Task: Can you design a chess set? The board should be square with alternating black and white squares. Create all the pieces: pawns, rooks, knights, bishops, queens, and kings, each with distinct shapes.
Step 3508:
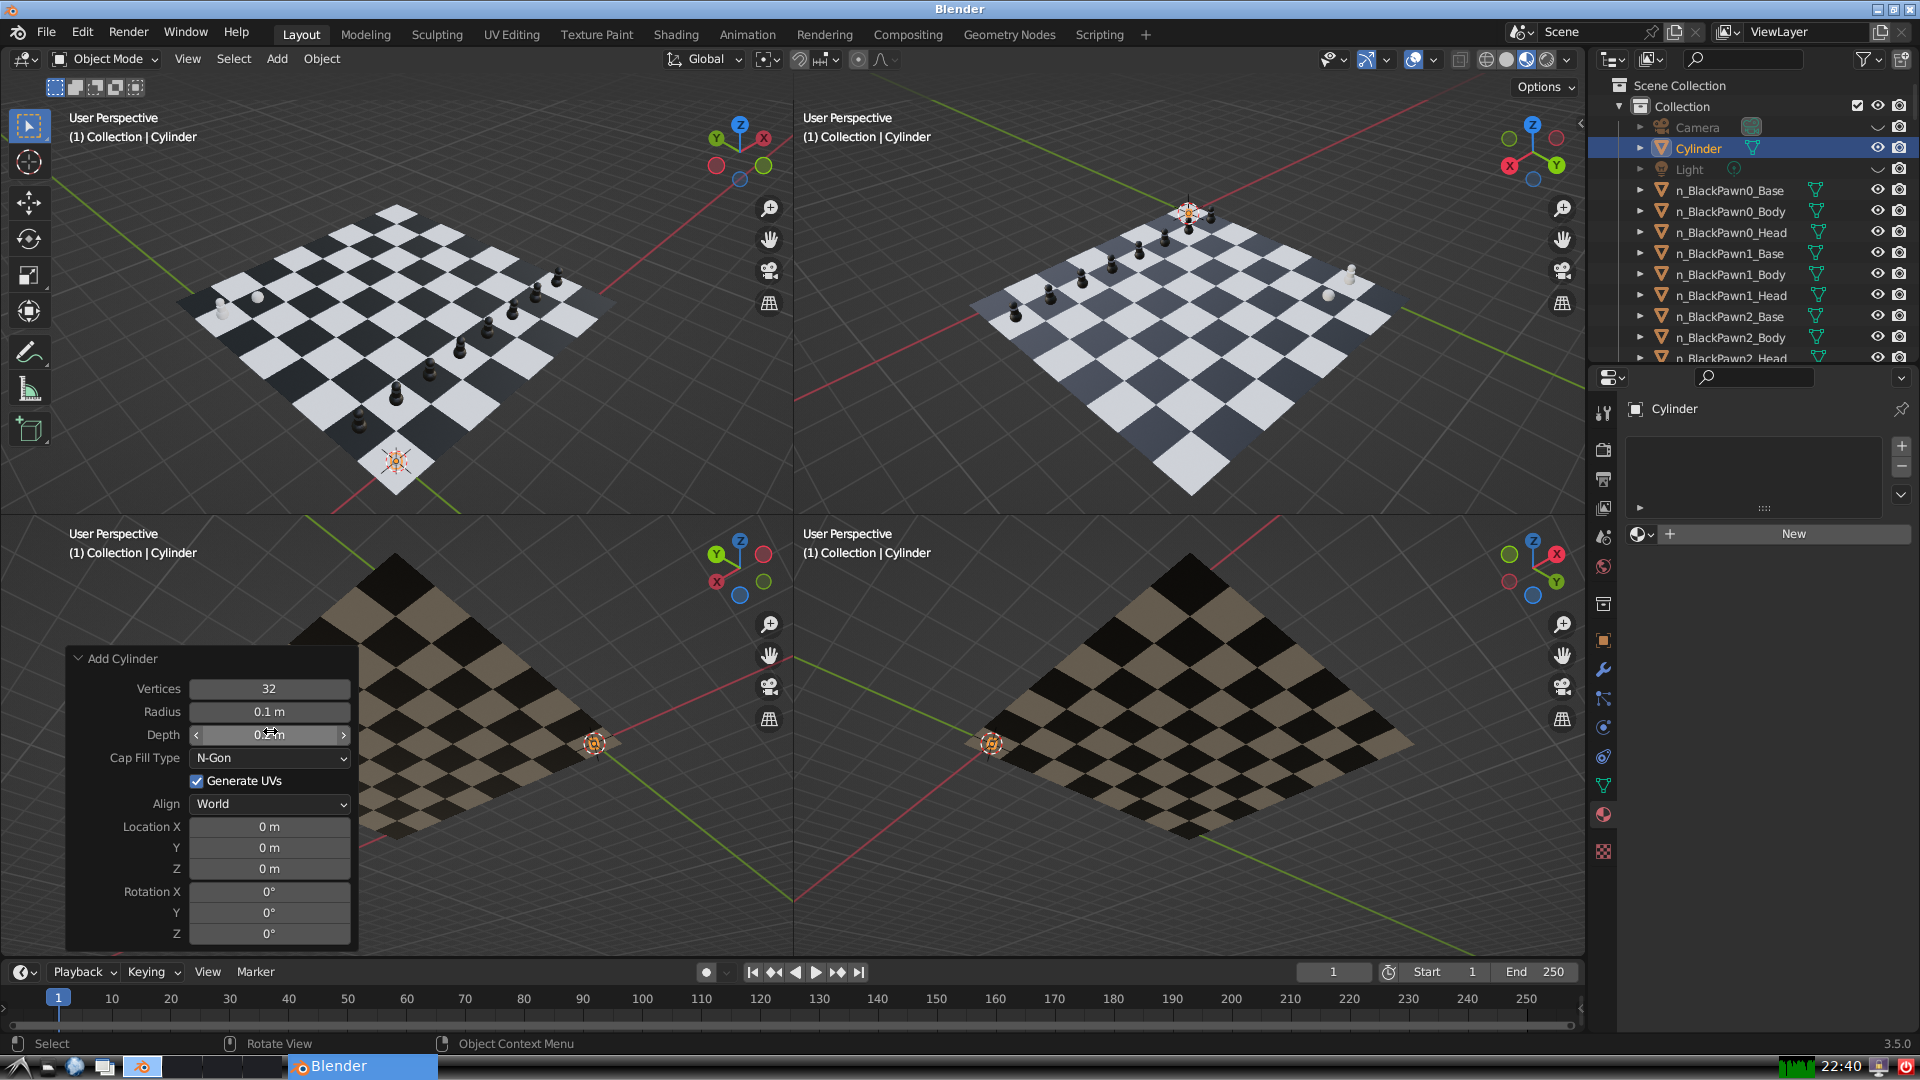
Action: {"mouse_move": [270, 824]}